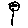
Label: flower